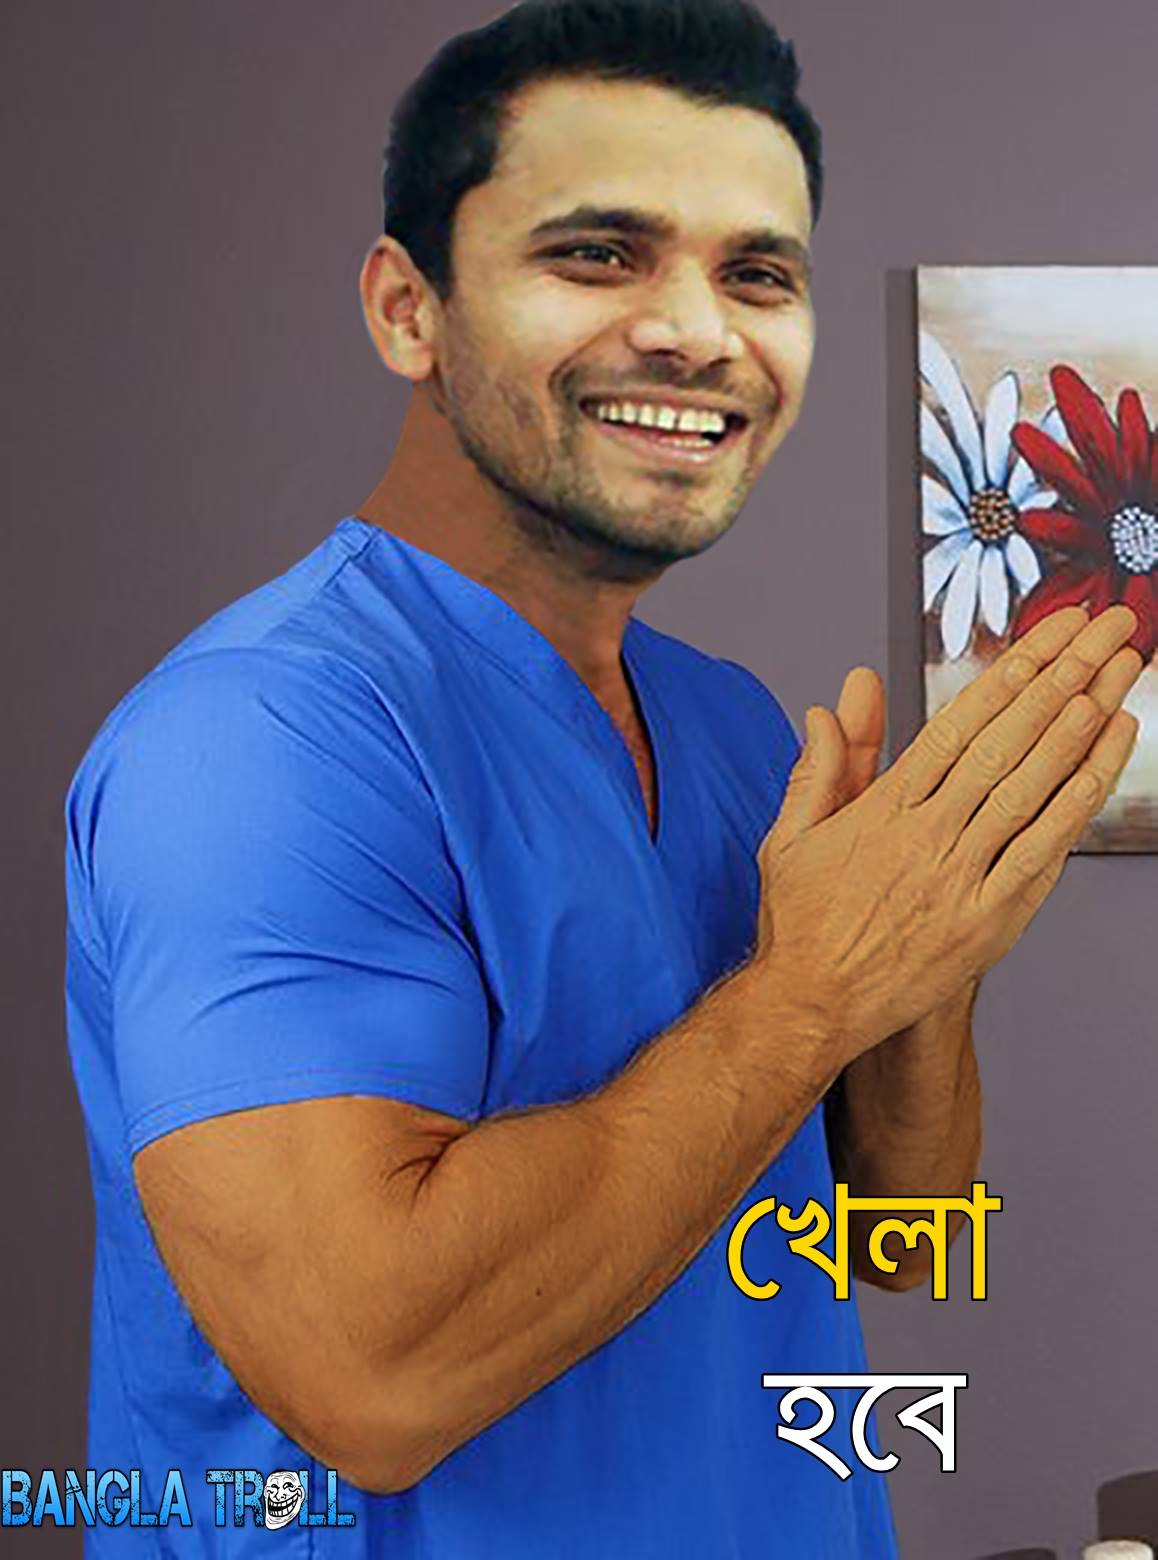
Text: খেলা হবে
Label: Non Hate